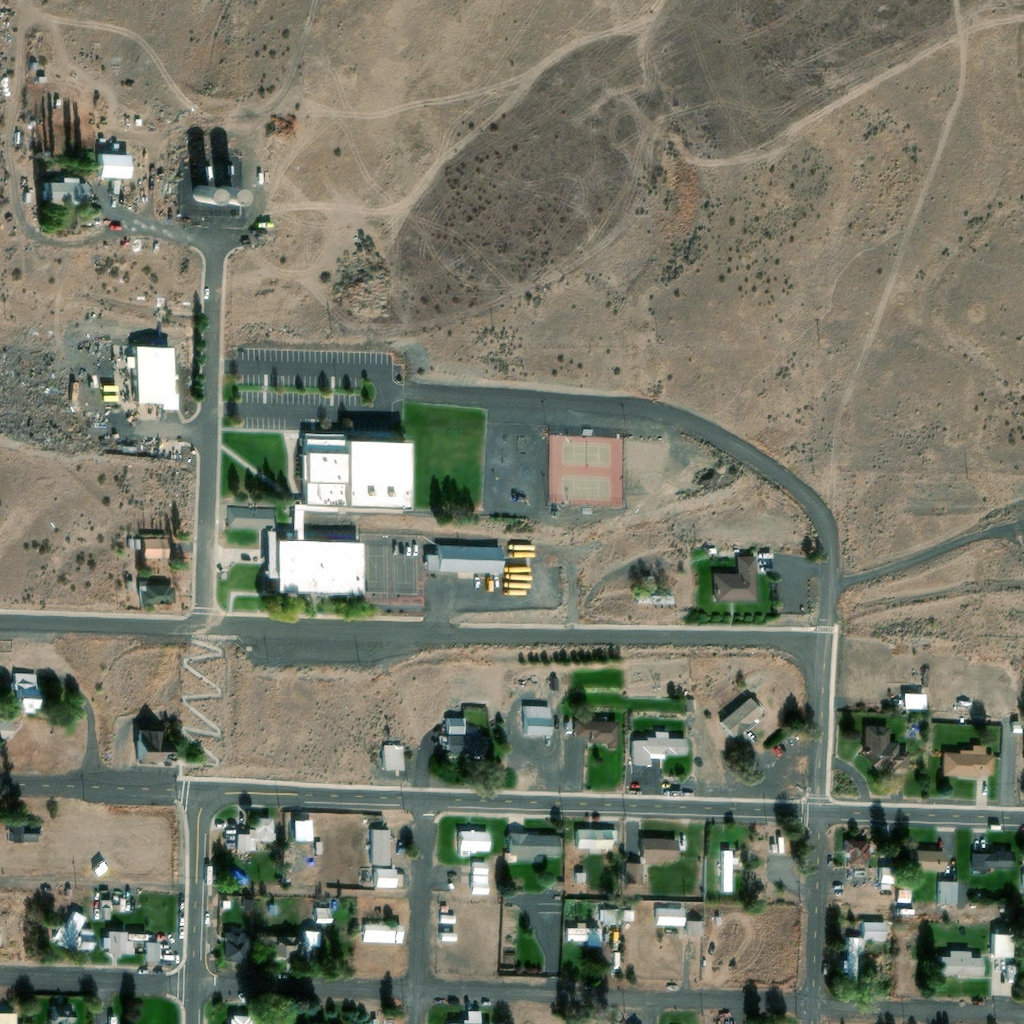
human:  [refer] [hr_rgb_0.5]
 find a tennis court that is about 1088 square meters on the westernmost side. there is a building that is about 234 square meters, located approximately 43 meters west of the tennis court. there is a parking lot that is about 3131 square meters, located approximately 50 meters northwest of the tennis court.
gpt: <box>[[35, 51, 42, 58, 0]]</box>

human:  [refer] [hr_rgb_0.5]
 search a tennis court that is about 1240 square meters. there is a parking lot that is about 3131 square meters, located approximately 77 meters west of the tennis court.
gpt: <box>[[53, 42, 61, 49, 0]]</box>